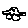
Label: car